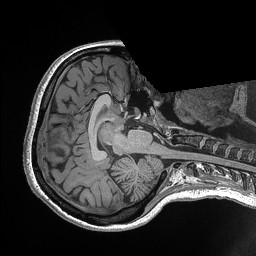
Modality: T1w
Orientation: axial
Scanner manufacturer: siemens
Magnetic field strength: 3 T
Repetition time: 2.3 s
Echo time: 0.00298 s